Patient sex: F
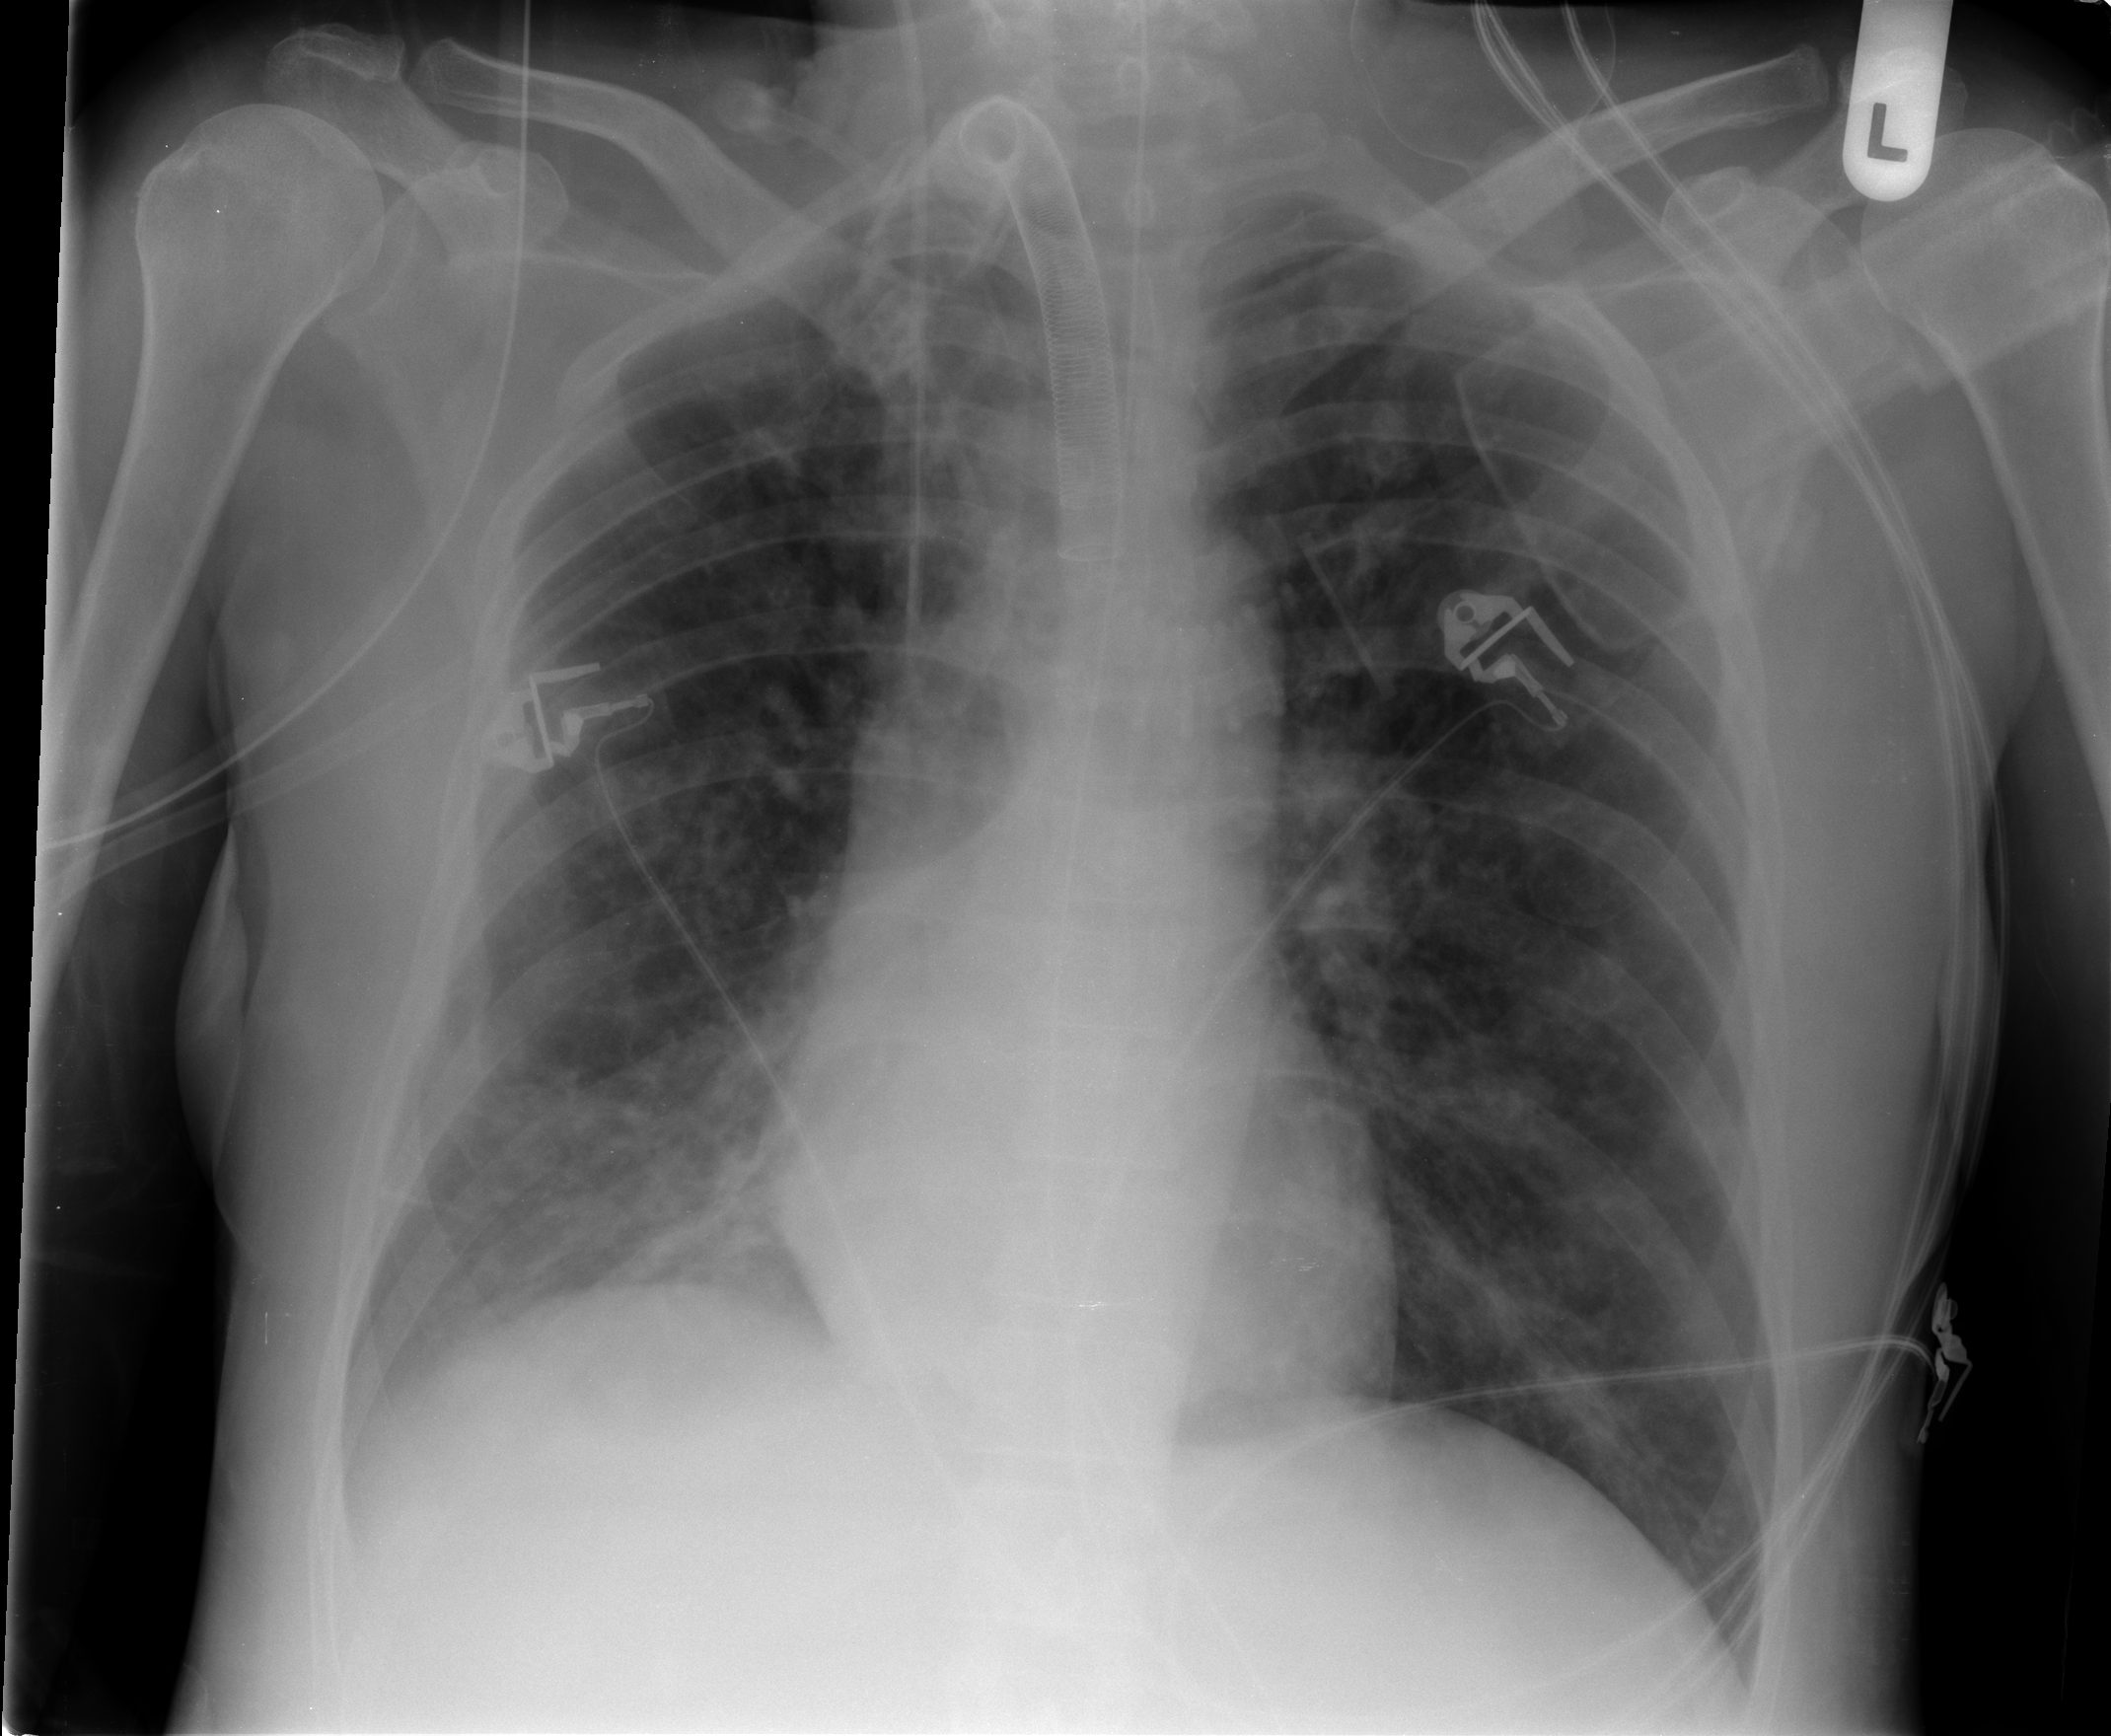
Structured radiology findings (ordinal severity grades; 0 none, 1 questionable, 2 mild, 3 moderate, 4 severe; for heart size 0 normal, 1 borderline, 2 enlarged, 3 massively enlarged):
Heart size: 0
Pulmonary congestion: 0
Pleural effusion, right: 2
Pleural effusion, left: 0
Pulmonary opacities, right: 2
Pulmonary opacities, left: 2
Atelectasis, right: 2
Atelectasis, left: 2